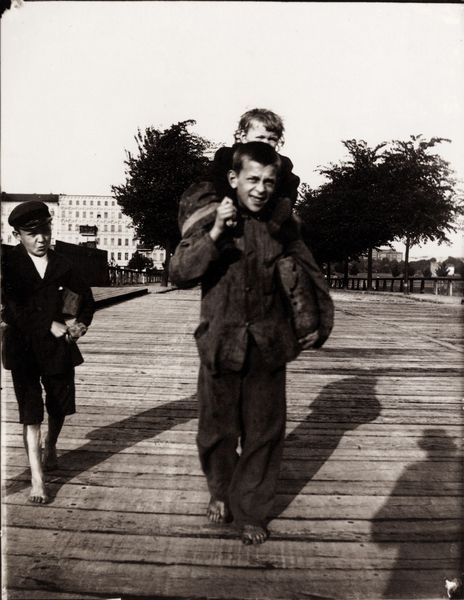
Titel: Kinder auf der Knobelsdorff-Brücke
Künstler: Heinrich Zille
Schlagwörter: baum, himmel, kopf, mann, schatten, weiß, bäume, menschen, mädchen, stadt, äste, fenster, grau, hintergrund, holz, hut, licht, mund, nase, rücken, schwarz, strasse, strassenszene, szene, blick, gebäude, haus, park, weg, wiese, zaun, anzug, gesichter, hose, kappe, mütze, arm, blicke, kleidung, tragen, weit, hände, häuser, zweige, brücke, gehen, pfad, sonne, boden, mantel, drei, kind, schultern, kinder, lächeln, bein, füße, sommer, holzplanken, buben, hosen, jungen, knaben, laufen, russland, allee, tag, platz, dielen, sepia, holzsteg, planken, steg, holzboden, geländer, bretter, junge, knöpfe, dünn, geschwister, foto, fotografie, photographie, lachen, barfuss, ärmlich, knabe, lumpen, bürgersteig, bub, jungs, schwarz-weiss, gehweg, tasche, schwester, bänke, photo, schattenwurf, schatte, fröhlich, taschen, armut, bruder, historisch, russisch, nackte füsse, dreckig, photografie, planen, holzbrücke, planke, schmutzig, barfüßig, zufrieden, sacko, beinde, fotograf, huckepack, huckpack, cousin, drei kinder, st petersburg, photofraph, schuljungen, gewschister